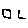
Label: square